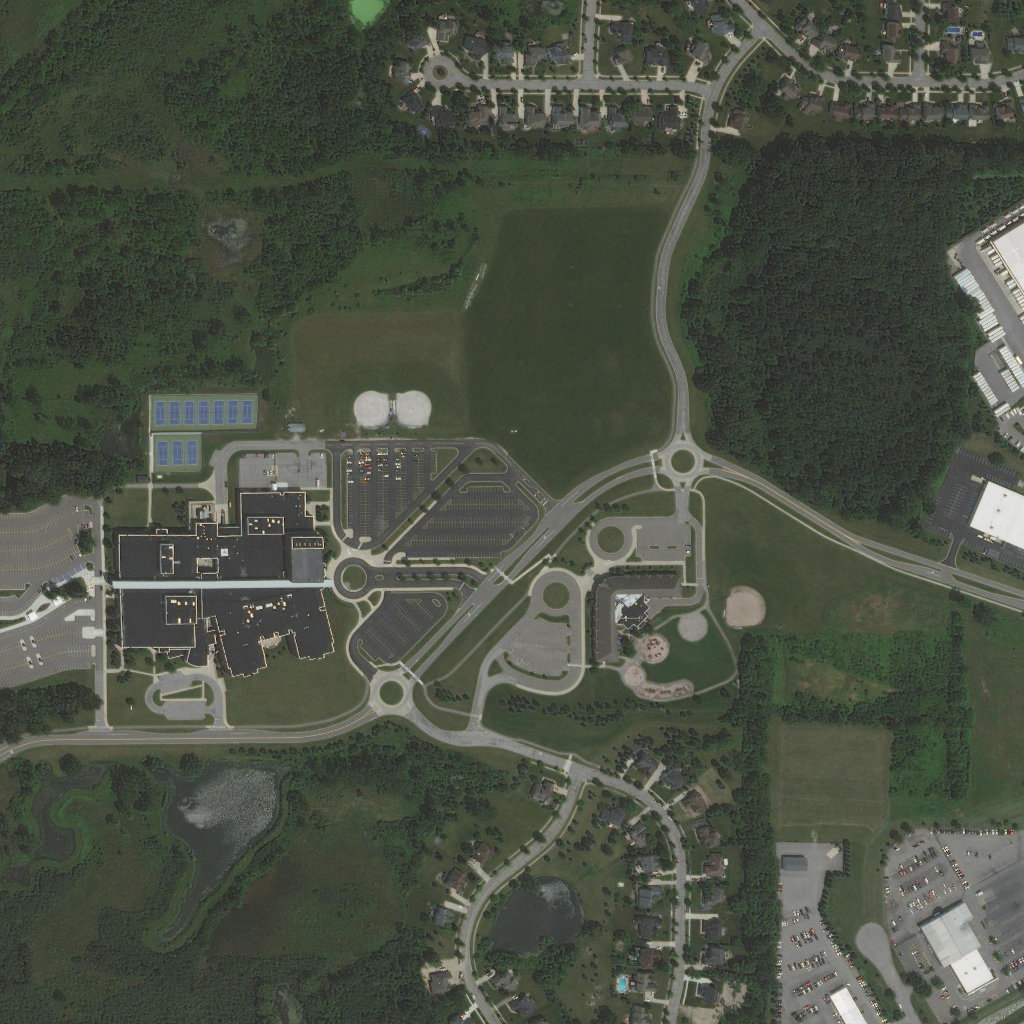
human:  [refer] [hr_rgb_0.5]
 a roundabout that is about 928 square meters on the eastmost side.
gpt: <box>[[64, 42, 69, 47, 0]]</box>

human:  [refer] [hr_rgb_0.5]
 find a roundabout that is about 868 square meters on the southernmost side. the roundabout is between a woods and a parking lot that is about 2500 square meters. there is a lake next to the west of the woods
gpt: <box>[[36, 65, 40, 69, 0]]</box>

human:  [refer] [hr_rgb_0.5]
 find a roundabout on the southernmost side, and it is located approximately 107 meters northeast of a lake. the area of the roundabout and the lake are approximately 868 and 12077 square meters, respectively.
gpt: <box>[[36, 65, 40, 69, 0]]</box>

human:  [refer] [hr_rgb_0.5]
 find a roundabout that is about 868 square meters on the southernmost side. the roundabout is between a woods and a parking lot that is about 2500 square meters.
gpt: <box>[[36, 65, 40, 69, 0]]</box>